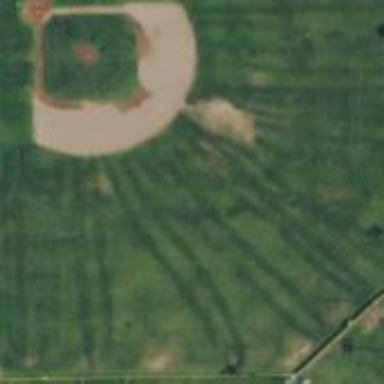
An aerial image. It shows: Baseball pitch for leisure land.